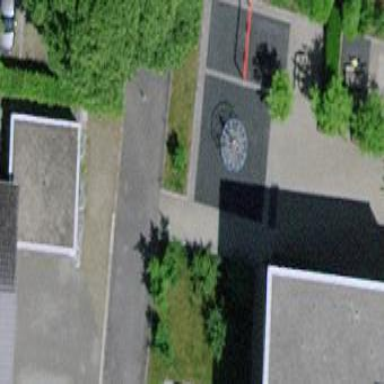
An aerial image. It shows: Playground area for leisure land.